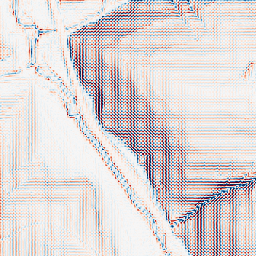
Category: wavelet
Decomposition family: wavelet_dwt
Decomposition parameters: wavelet: haar
level: 2
Upsampling method: sinc_blackman
Upsampling parameters: scale: 4
kernel_size: 8
Upsampling scale: 4